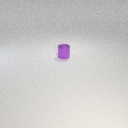
small purple metal cylinder